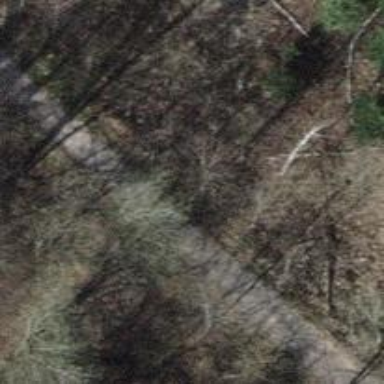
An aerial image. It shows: Compacted track with grade2 level.